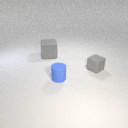
small gray rubber cube in front of large gray rubber cube